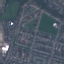
Label: Residential